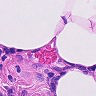
Metastatic tissue present: no